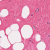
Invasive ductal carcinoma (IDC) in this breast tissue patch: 0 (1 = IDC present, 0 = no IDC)